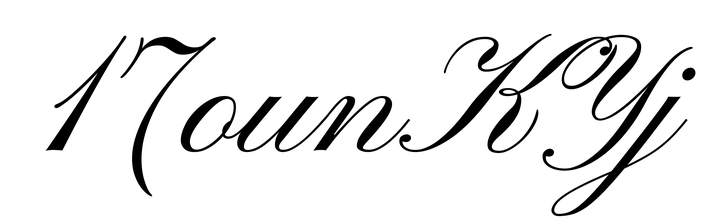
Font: PinyonScript-Regular